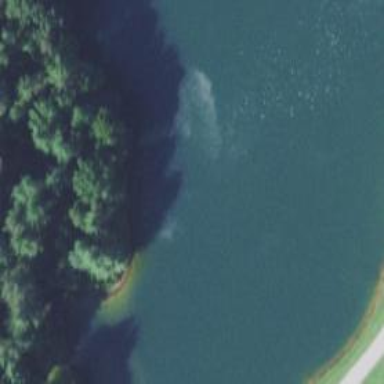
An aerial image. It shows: Reservoir.